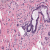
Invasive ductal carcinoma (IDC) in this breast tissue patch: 1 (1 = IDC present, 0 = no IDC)